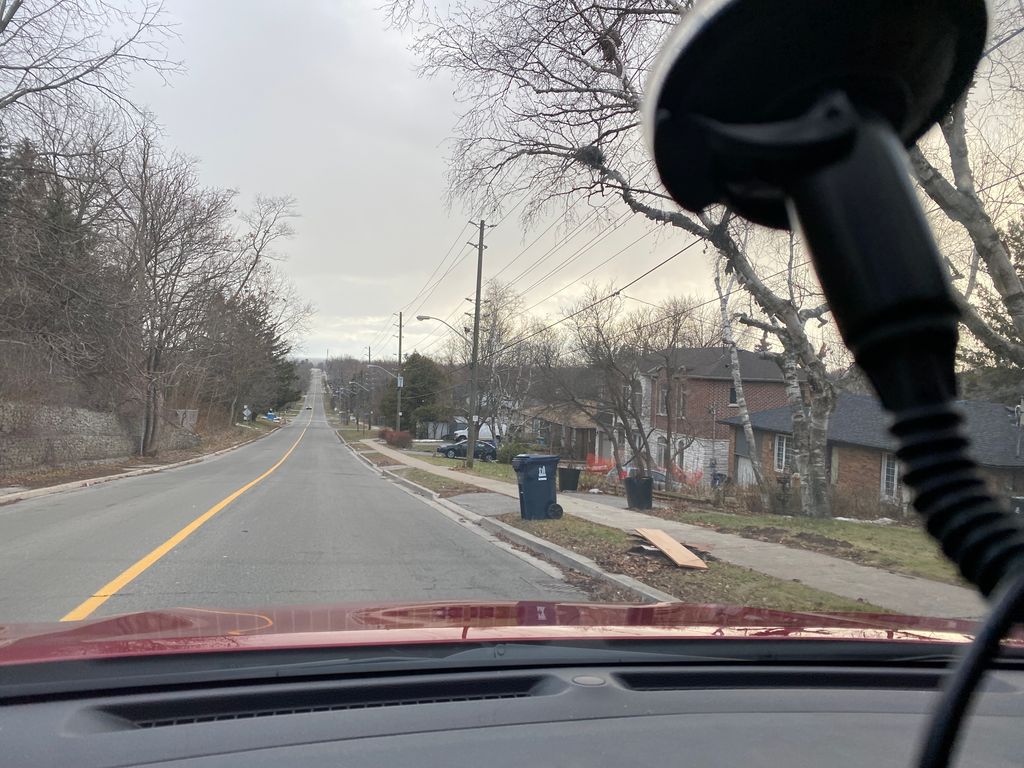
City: toronto